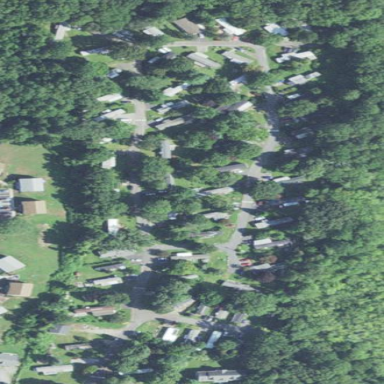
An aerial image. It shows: Residential area designated as trailer park.